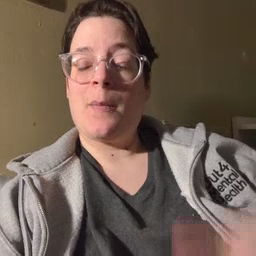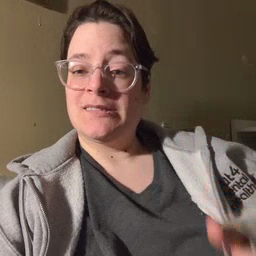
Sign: beside